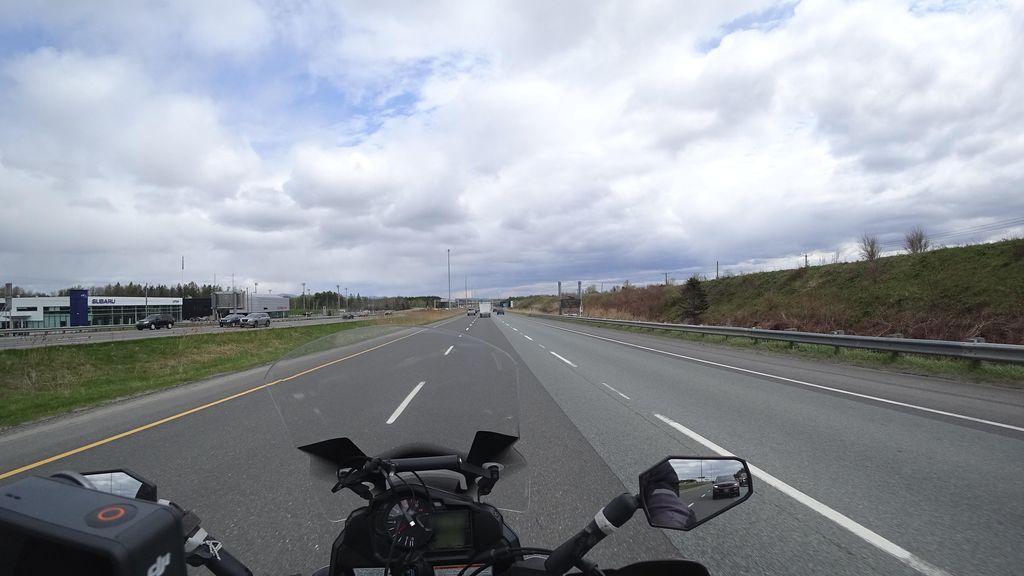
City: quebec_city